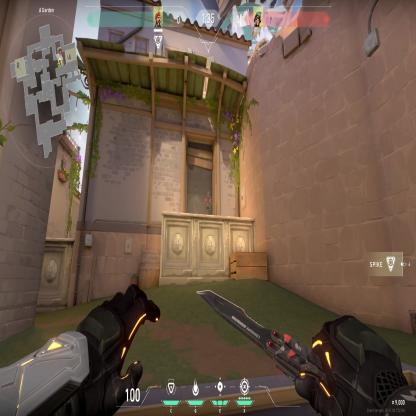
Label: enemy